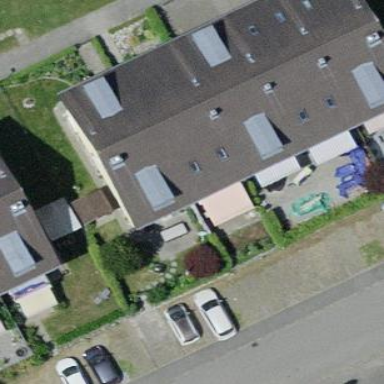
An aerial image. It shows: Terrace building.